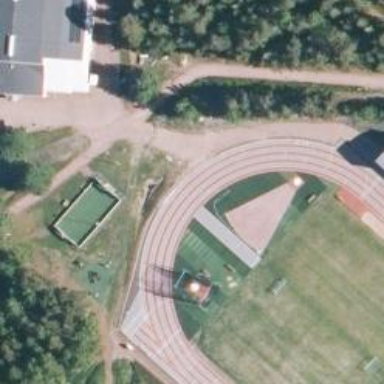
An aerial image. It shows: Track in leisure land.